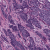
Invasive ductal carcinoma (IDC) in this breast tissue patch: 1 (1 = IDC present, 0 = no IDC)